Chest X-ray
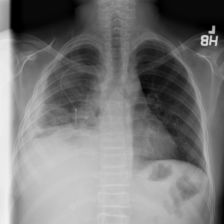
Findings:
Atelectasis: negative
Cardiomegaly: negative
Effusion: positive
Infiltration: negative
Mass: negative
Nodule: negative
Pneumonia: negative
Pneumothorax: negative
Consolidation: negative
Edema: negative
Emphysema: negative
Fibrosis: negative
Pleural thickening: negative
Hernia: negative